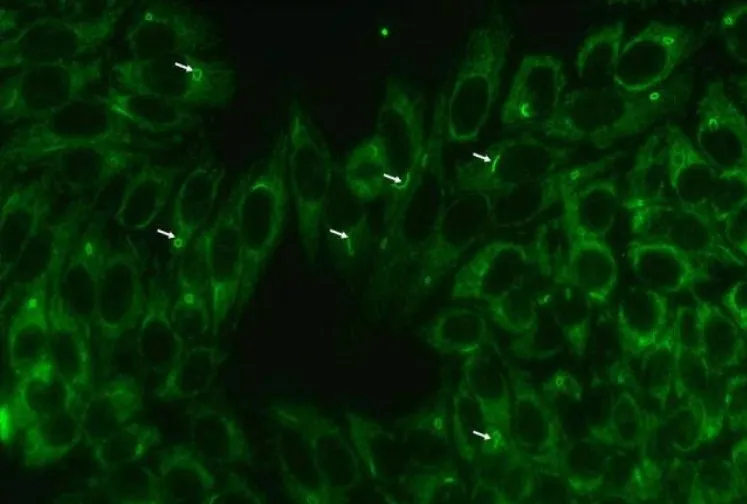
Distinct Cytoplasmic patterns identified in Hep-2 ANA IIF (Euroimmun).
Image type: pathology (immunostaining)